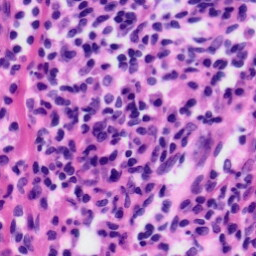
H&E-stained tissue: Tonsil